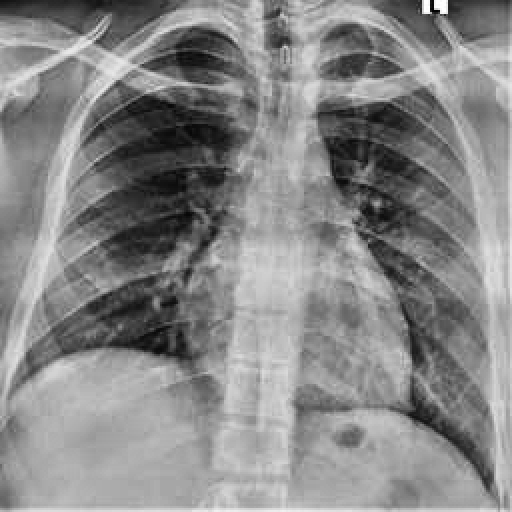
Finding: NORMAL